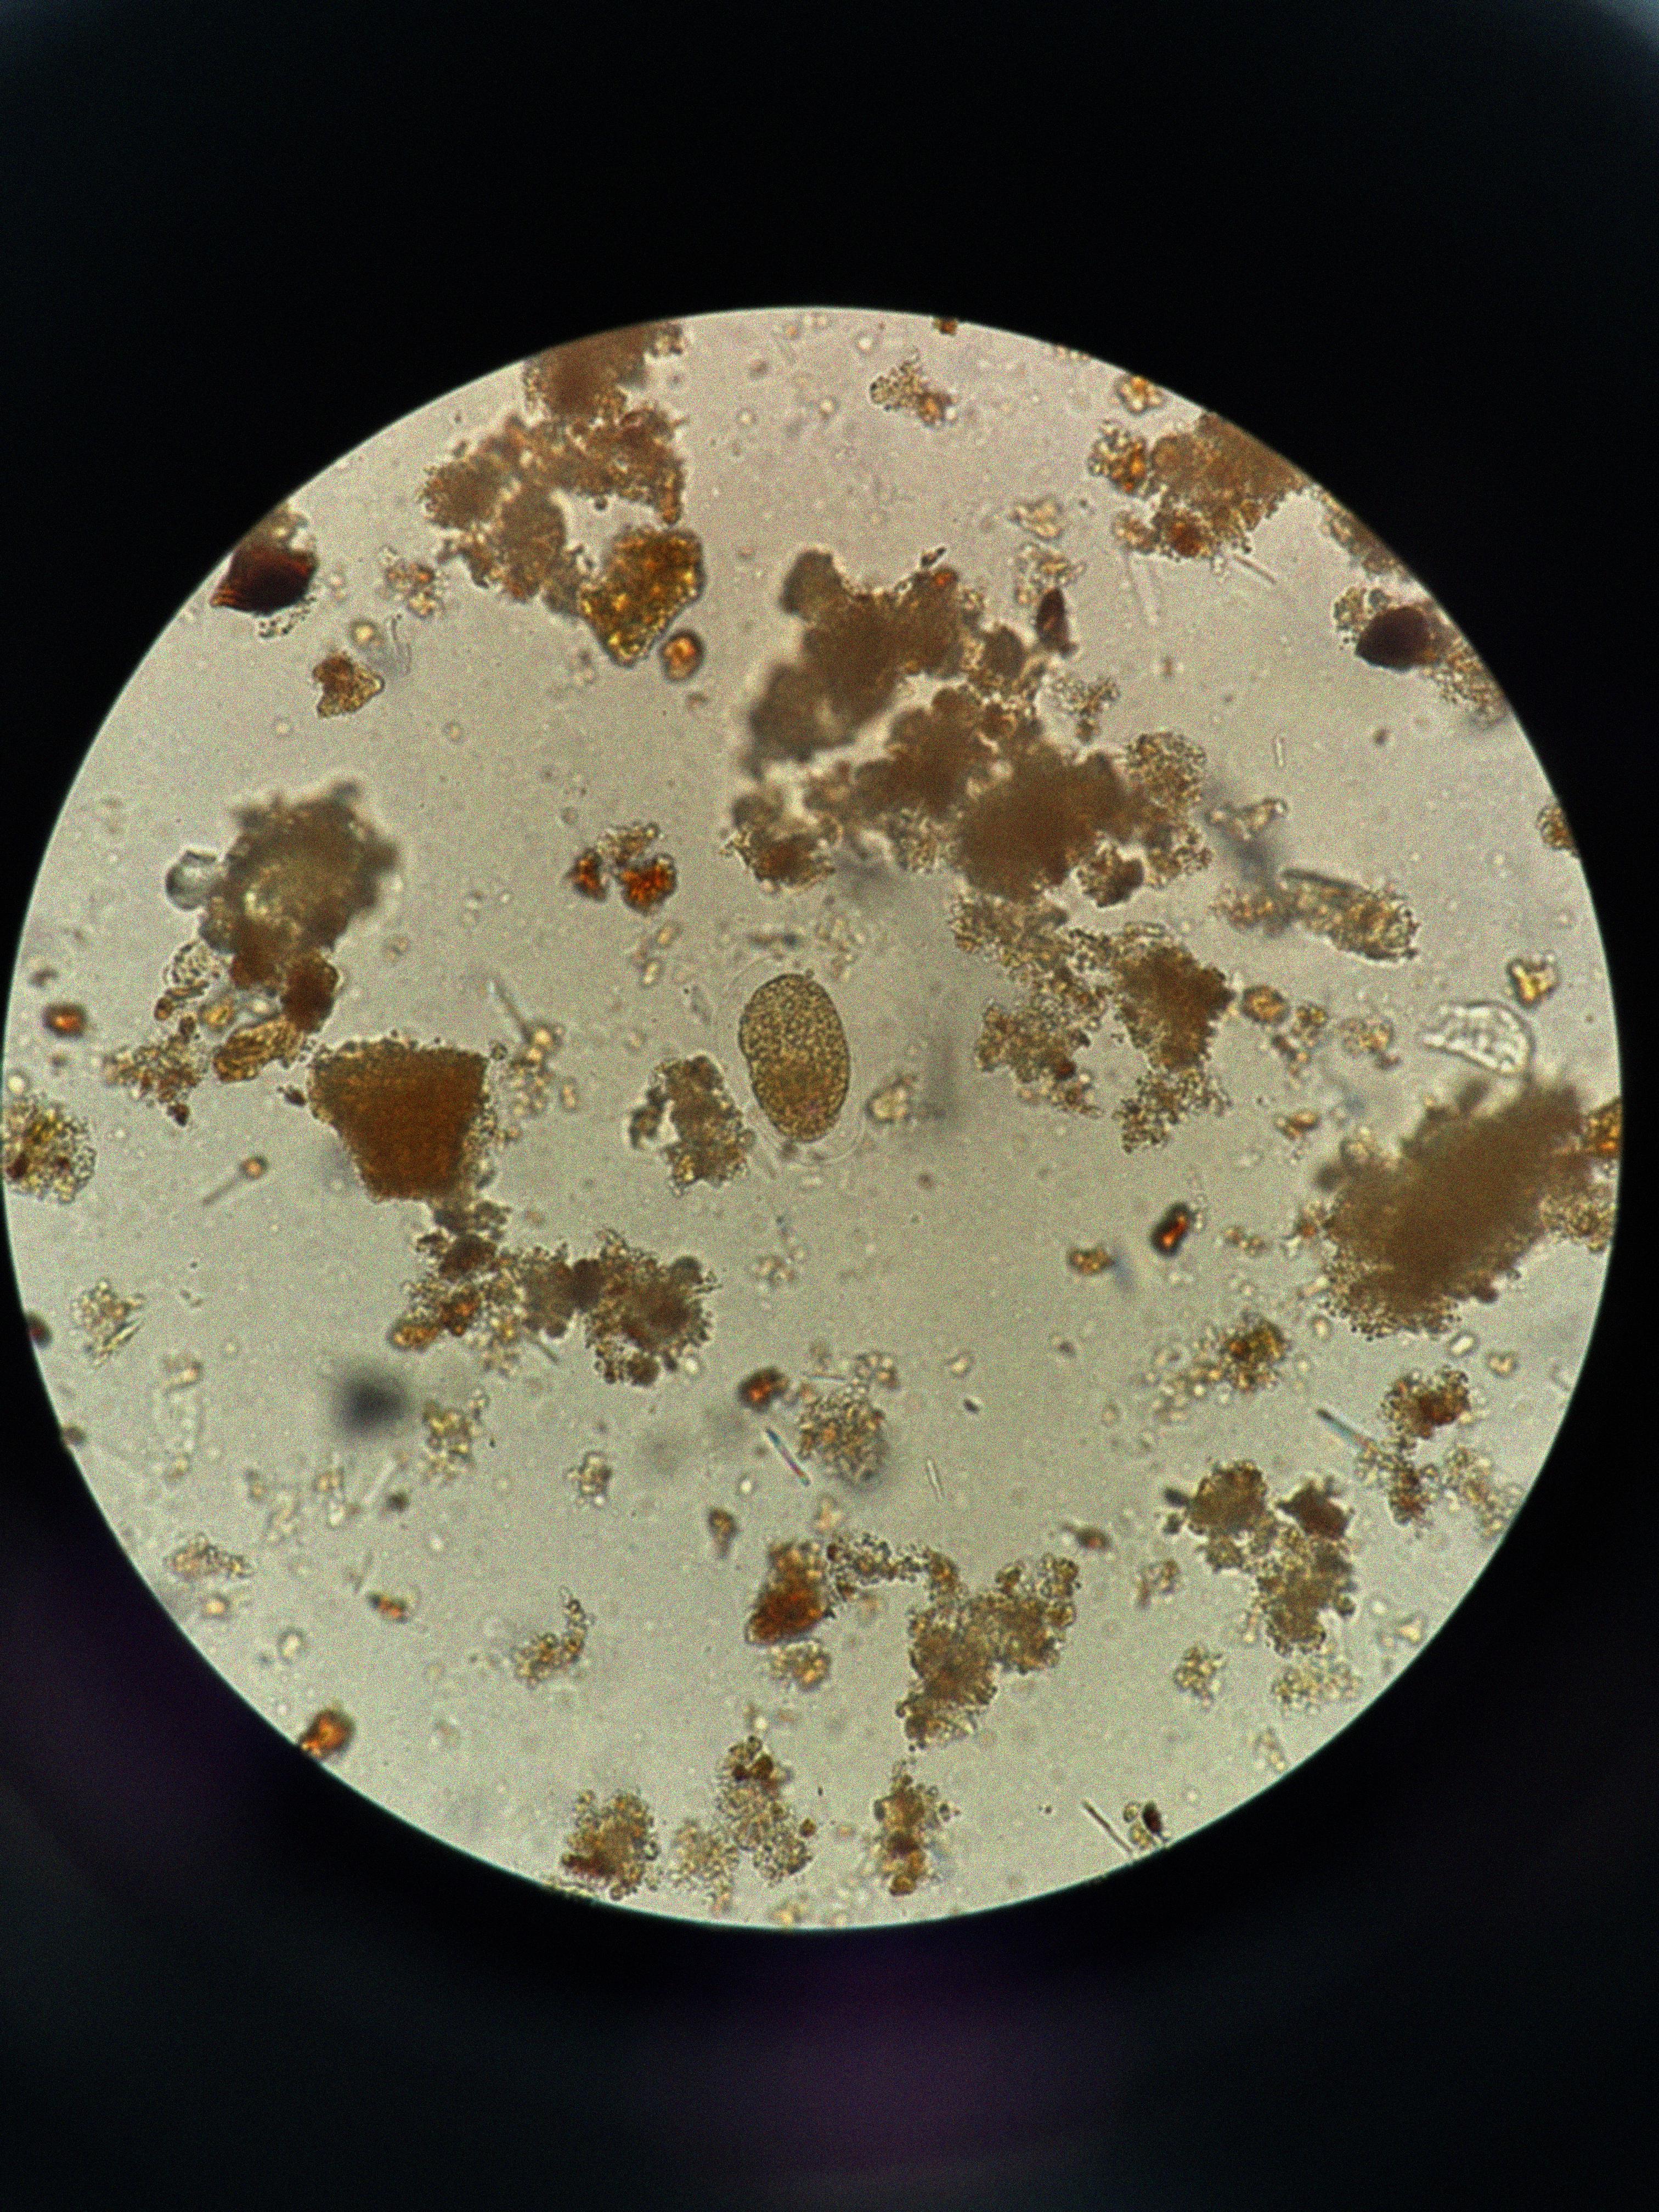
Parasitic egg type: Hookworm egg